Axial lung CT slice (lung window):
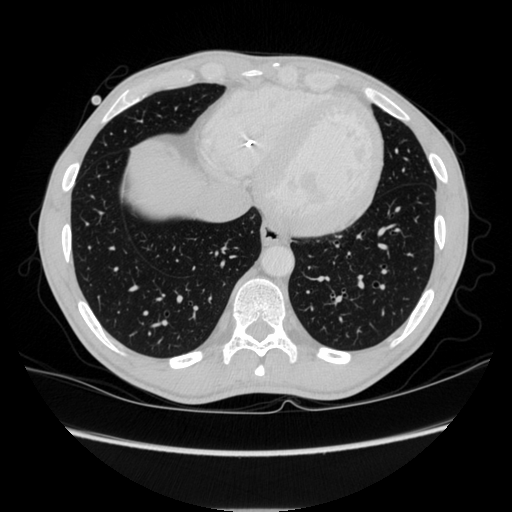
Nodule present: no